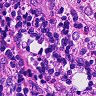
Metastatic tissue present: no